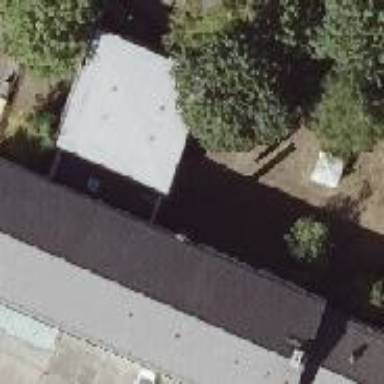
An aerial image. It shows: Gabled roof on building that houses apartments.